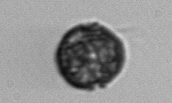
Label: Dinophyceae